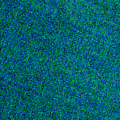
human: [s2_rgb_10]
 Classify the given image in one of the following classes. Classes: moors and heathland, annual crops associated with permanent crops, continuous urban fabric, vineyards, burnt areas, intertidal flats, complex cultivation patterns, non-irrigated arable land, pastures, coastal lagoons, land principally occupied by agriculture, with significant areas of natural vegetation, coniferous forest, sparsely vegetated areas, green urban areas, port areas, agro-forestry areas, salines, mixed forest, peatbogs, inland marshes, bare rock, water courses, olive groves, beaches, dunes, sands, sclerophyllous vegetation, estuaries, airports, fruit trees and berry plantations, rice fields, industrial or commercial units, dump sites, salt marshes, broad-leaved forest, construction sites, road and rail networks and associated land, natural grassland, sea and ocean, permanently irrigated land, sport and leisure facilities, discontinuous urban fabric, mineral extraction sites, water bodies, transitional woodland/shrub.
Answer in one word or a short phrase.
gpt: sea and ocean